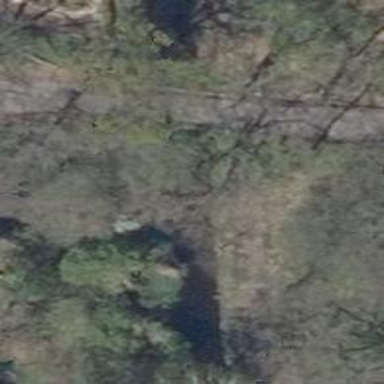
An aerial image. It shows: Culvert tunnel.